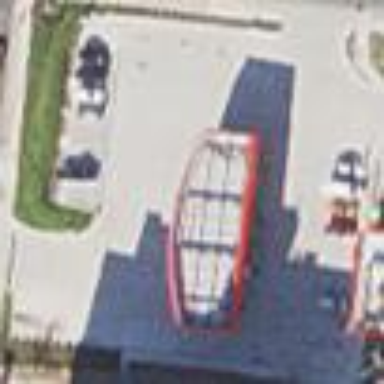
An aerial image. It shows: Fuel station.